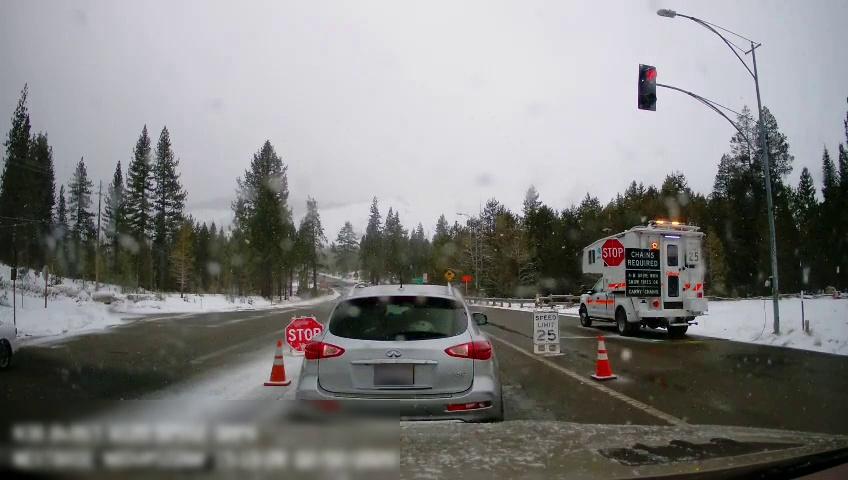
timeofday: Day
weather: Snowy
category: Drivable Space
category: Vehicles | Truck
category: Vehicles | SUV
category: Vehicles | Car
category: Lanes | Alternate Lane
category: Traffic | Lights
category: Traffic | Signs
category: Traffic | Signs
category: Traffic | Signs
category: Traffic | Signs
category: Traffic | Signs
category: Traffic | Signs
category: Traffic | Signs
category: Traffic | Signs
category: Traffic | Signs